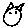
Label: cat